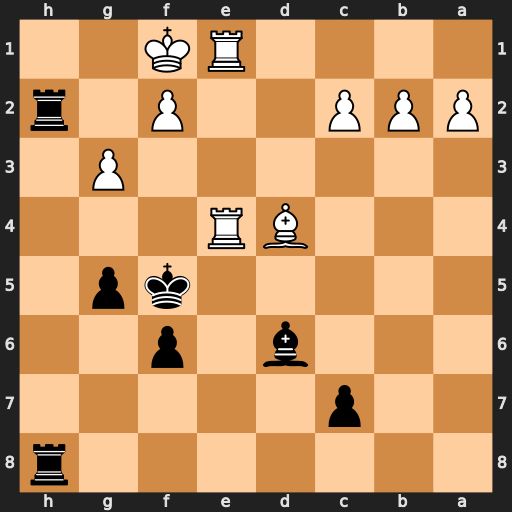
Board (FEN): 7r/2p5/3b1p2/5kp1/3BR3/6P1/PPP2P1r/4RK2
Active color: b
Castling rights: -
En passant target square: -
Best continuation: Rh1+ Kg2 R8h2+ Kf3 g4+ Rxg4 Rxe1